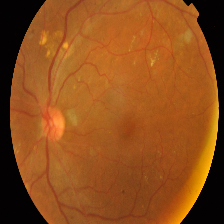
Diabetic retinopathy grade: Proliferative DR